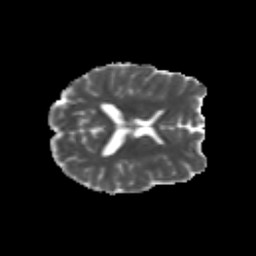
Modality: MD
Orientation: axial
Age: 23
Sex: female
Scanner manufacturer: siemens
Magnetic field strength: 3 T
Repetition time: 3.5 s
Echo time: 0.113 s